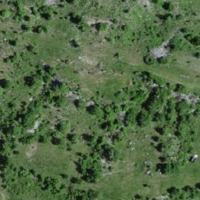
EUNIS habitat code: 43
Species observed at this site:
Libelloides coccajus
Coenonympha pamphilus
Melitaea didyma
Agrostemma githago
Aporia crataegi
Callophrys rubi